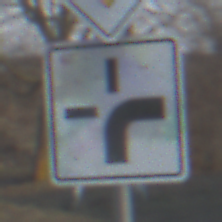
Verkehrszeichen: VerlaufVorfahrtsstrasse3
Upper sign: Vorfahrtsstrasse
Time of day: SunriseSunset
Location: Outdoor (Suburban)
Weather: PartlyCloudy
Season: Winter
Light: Natural